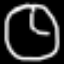
Label: clock